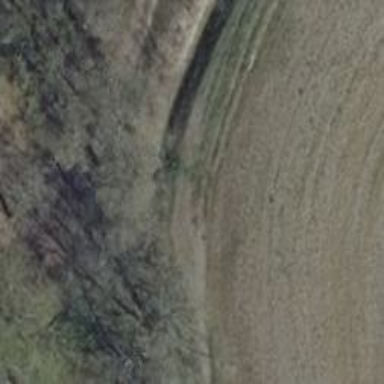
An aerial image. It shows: Culvert tunnel.